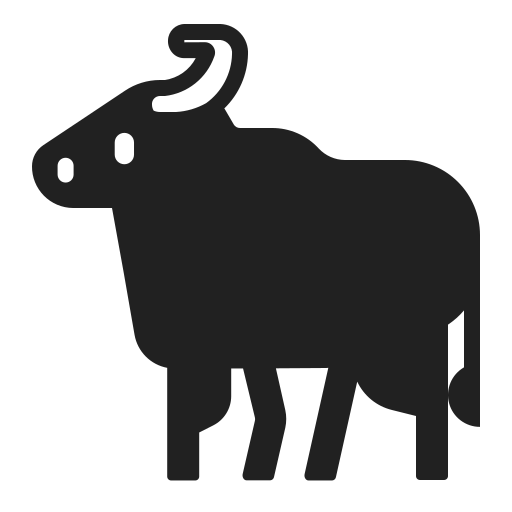
water buffalo high contrast